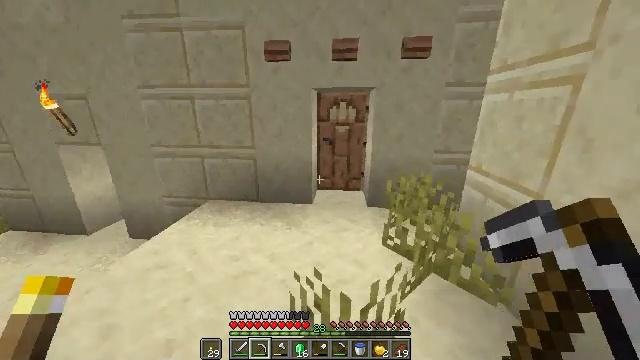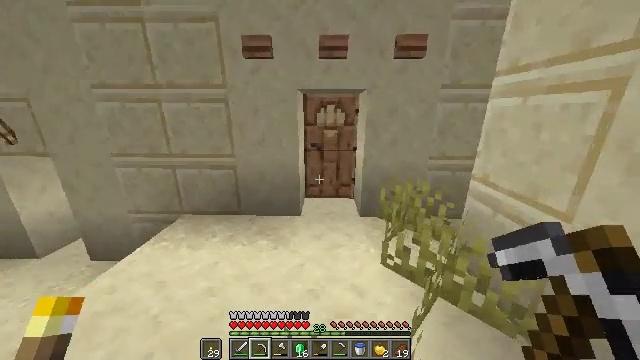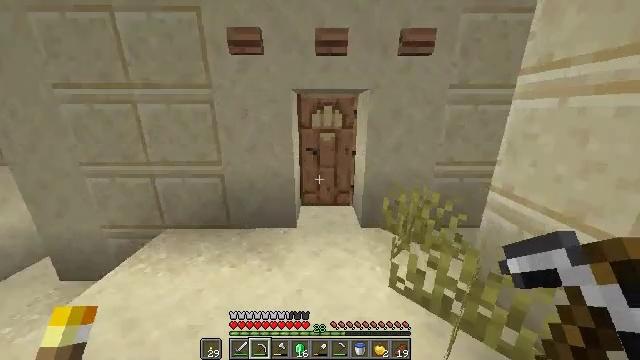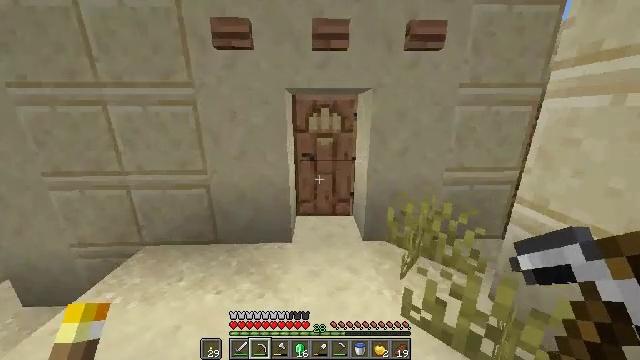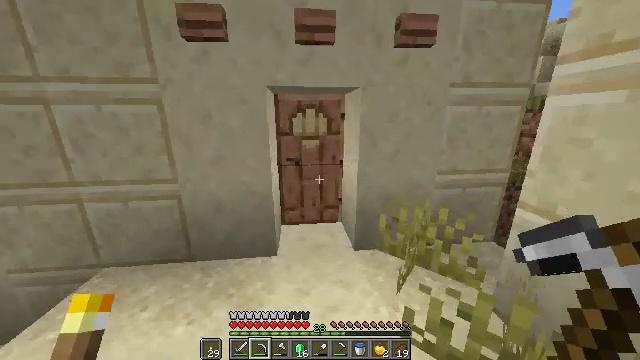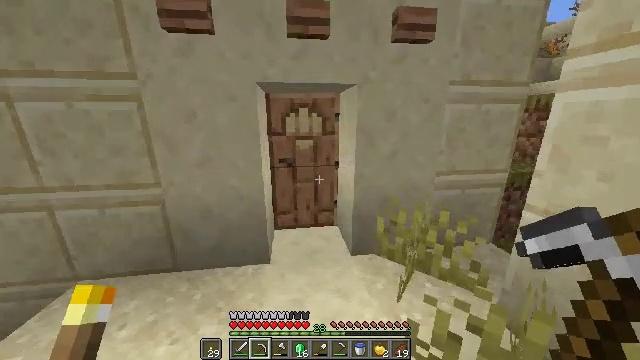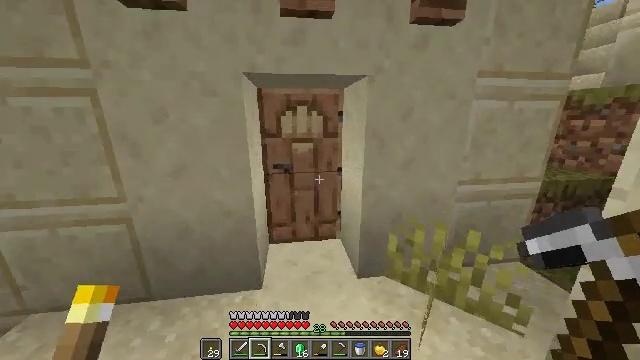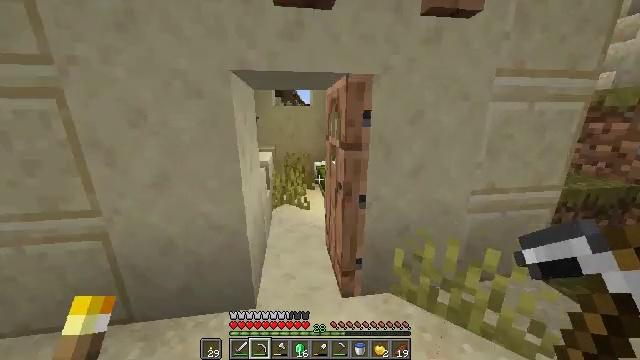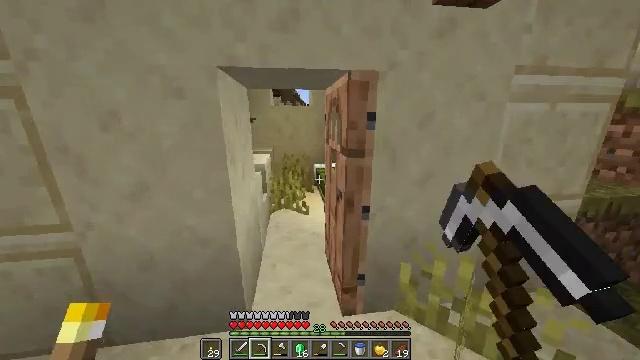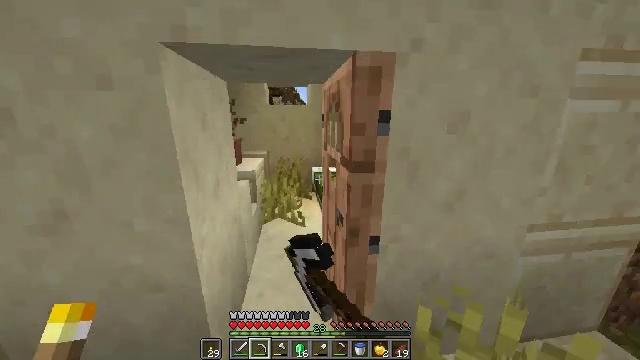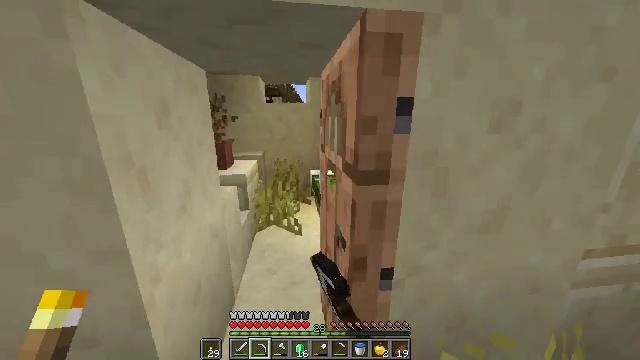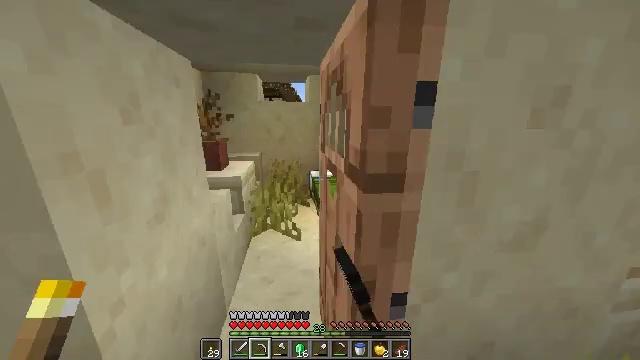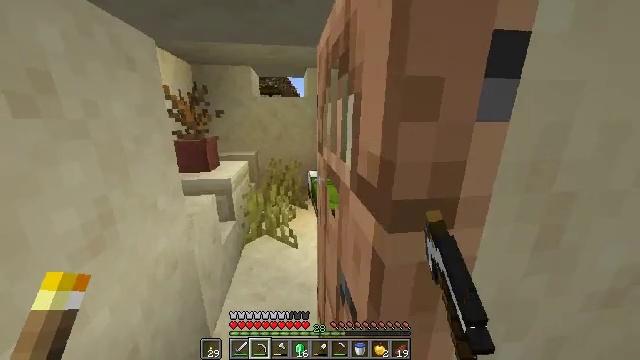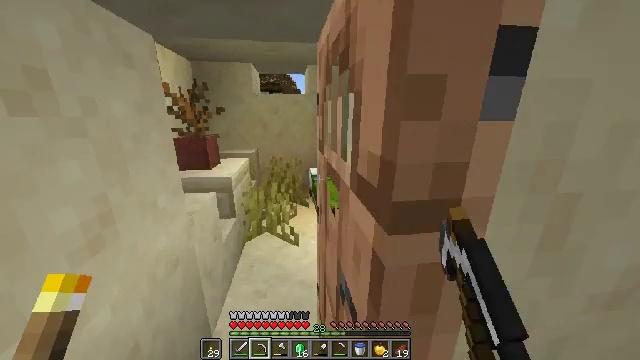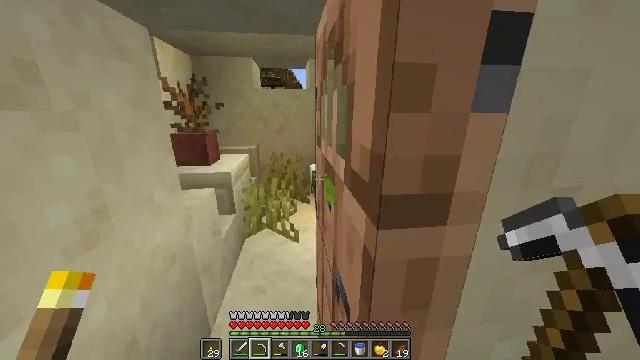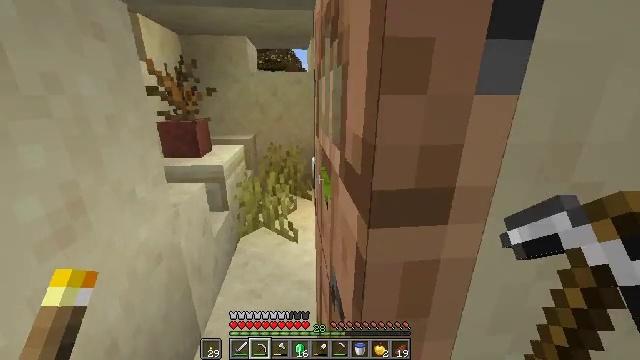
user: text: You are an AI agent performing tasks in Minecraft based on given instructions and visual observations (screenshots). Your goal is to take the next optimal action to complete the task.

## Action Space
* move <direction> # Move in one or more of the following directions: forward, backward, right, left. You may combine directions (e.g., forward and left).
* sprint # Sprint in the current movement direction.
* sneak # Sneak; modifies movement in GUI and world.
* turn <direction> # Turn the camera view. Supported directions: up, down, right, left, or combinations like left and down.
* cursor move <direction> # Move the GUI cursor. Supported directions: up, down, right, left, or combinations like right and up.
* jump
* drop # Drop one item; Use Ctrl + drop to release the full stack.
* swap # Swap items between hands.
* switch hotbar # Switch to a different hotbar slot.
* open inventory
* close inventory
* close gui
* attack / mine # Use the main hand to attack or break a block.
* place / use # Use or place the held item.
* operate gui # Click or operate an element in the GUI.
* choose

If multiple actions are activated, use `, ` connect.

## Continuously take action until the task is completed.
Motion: motion action
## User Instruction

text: Harvest hay blocks from the village.
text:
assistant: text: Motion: move forward, turn right
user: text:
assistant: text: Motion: move forward, turn right
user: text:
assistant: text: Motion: move forward, turn right
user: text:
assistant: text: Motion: move forward, turn right
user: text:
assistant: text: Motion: move forward, turn right
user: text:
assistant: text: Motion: move forward
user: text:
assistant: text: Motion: move forward, use / place
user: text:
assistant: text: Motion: move forward, use / place
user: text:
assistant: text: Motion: move forward, use / place
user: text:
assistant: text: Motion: move forward, use / place
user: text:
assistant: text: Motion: move forward
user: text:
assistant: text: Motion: move forward
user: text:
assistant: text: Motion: move forward
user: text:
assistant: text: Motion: move forward
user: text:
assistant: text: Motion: move forward, turn left and down
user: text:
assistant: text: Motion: move forward, turn left and down
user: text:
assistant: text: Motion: move forward and move left
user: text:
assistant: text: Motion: move forward and move left
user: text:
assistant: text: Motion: move forward and move left
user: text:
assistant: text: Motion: move forward and move left, turn right
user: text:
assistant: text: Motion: move forward and move left, turn right
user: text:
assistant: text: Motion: move forward and move left, turn right
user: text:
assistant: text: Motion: move forward and move left, turn right
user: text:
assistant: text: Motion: move forward and move left, turn right
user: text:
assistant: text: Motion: move forward, turn right
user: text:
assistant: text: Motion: move forward
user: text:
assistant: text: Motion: move forward
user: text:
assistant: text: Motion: turn right
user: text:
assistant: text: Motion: turn right
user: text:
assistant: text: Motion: turn right